Question: I'm trying to create a design where I have a div for an image, and then a previous/next button below that is flush to the image/div. I'm having some issues as there is a always a bit of space between the two.

The red is what I'm trying to eliminate, I just can't seem to find where it's coming from. It's currently red due to me assigning a background-color to dry to find why this space is created/squash it.
Here's my HTML:
'''
<div class="picture">
<a href="/galleries/6">
<img alt="Preview_firefox_wallpaper" src="/uploads/unlocked_image/file/6/preview_Firefox_wallpaper.png?<PHONE>" />
</a>
<div class="pagination"><span class="previous_page disabled">&#8592; Previous</span> <a class="next_page" rel="next" href="/galleries?page=2">Next &#8594;</a></div>
</div>
'''
And here's my CSS, I imagine the problem is here, but I can't seem to find it... Thanks for the help, I've been struggling with this way too long.
'''
/* galleries#index */
.time {
font-size: 16px;
color: #333333;
}
#image_description {
clear: both;
}
/* _picture */
div .picture {
width: 642px;
margin: auto;
background-color: red;
}
.logo {
width: 140px;
float: left;
height: 38px;
color: #FFFFFF;
background-color: #000000;
font-size: 28px;
font-weight: 400;
}
.logo a a:visited{
color: #FFFFFF;
}
.logo a:visited{
color: #FFFFFF;
}
.logo a:hover{
text-decoration: none;
}
/* pagination */
.pagination {
height: 38px;
float: right;
}
.next_page {
color: #FFFFFF;
background-color: #3399FF;
color: #333333;
font-size: 28px;
font-weight: 400;
}
.previous_page {
color: #FFFFFF;
background-color: #FF66CC;
color: #333333;
font-size: 28px;
font-weight: 400;
}
'''
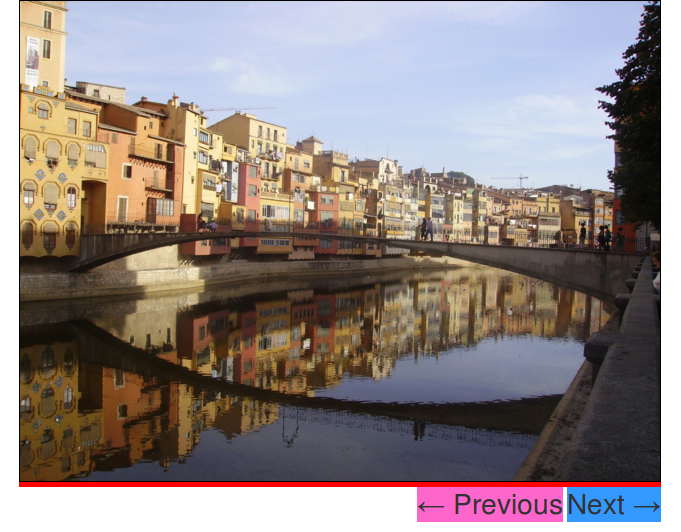
Answer: Add the following:
'''
.picture img{
display:block;
}
'''
This is a known bug that inline images cause. See <URL>.